Here is the wavelet time-frequency representation (scalogram) of a rolling-element bearing's vibration measurement. What is the most likely bearing condition (normal, inner_race, outer_race, ball)?
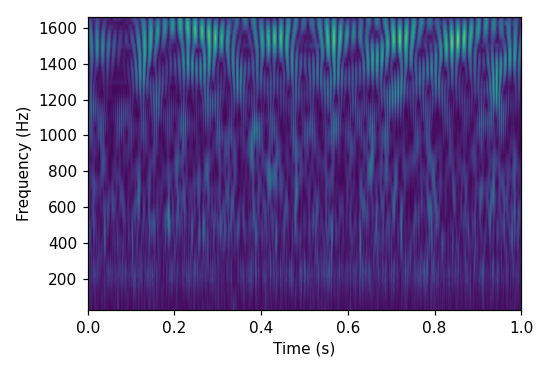
Answer: normal